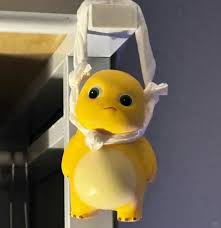
Label: nailong